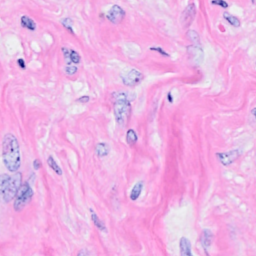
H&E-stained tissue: Breast